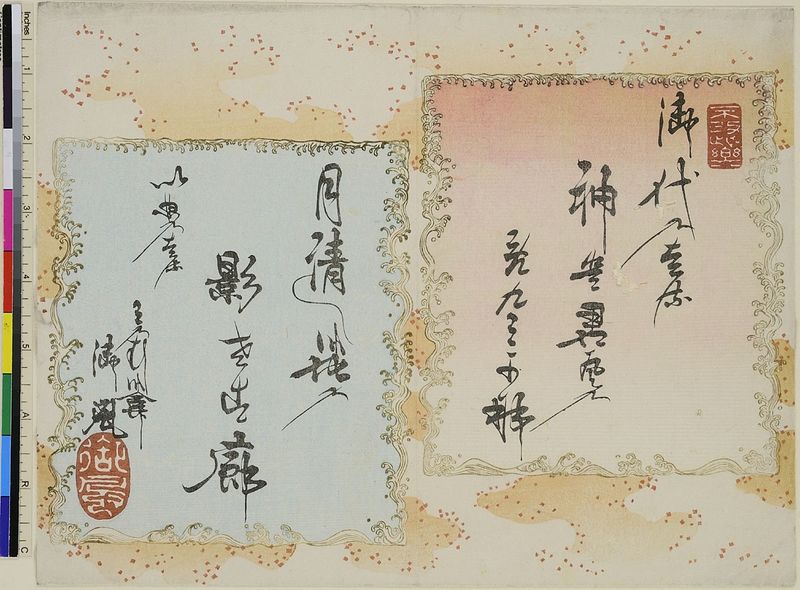
Titel: Diese Freude geben wir nicht auf: Haikai auf Gedichtpapieren
Künstler: Akiyama Gyof&#x16B;
Standort: Hamburg
Institution: Museum für Kunst und Gewerbe Hamburg
Schlagwörter: weiß, ocker, orange, schwarz, rot, ranken, holzschnitt, schrift, papier, ornamente, japanisch, schriftzeichen, punkte, tusche, druckgraphik, druckgrafik, buchstaben, literatur, asiatisch, gedicht, zeit, farbholzschnitt, massstab, chinesich, alphabet, blassblau, edo, zwei quadrate, reproduktionen, dichtkunst, druckerzeugnisse, wellenornament, inches, blassrosa